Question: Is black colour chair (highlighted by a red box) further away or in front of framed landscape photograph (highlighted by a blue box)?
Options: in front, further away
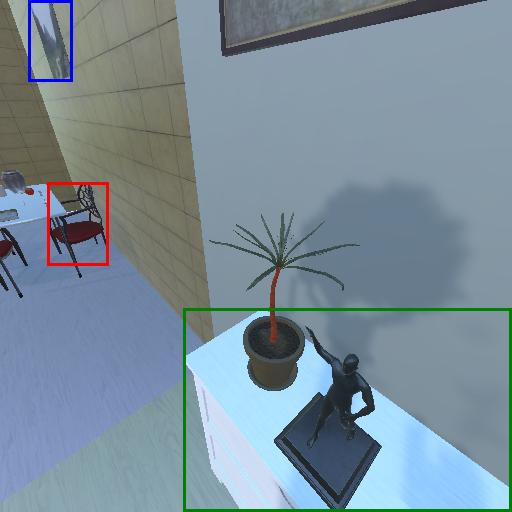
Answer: in front